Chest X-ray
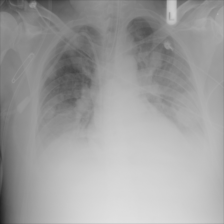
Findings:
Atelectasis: negative
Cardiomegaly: negative
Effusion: positive
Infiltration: negative
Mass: positive
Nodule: negative
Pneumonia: negative
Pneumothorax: negative
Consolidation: negative
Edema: negative
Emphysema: negative
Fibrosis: negative
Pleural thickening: negative
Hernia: negative